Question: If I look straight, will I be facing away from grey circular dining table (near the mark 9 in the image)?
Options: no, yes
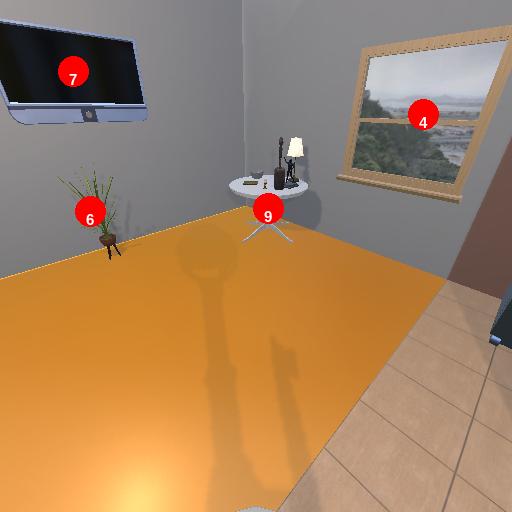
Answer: no